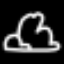
Label: frog